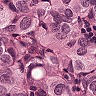
Metastatic tissue present: yes